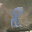
Label: 8